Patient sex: M
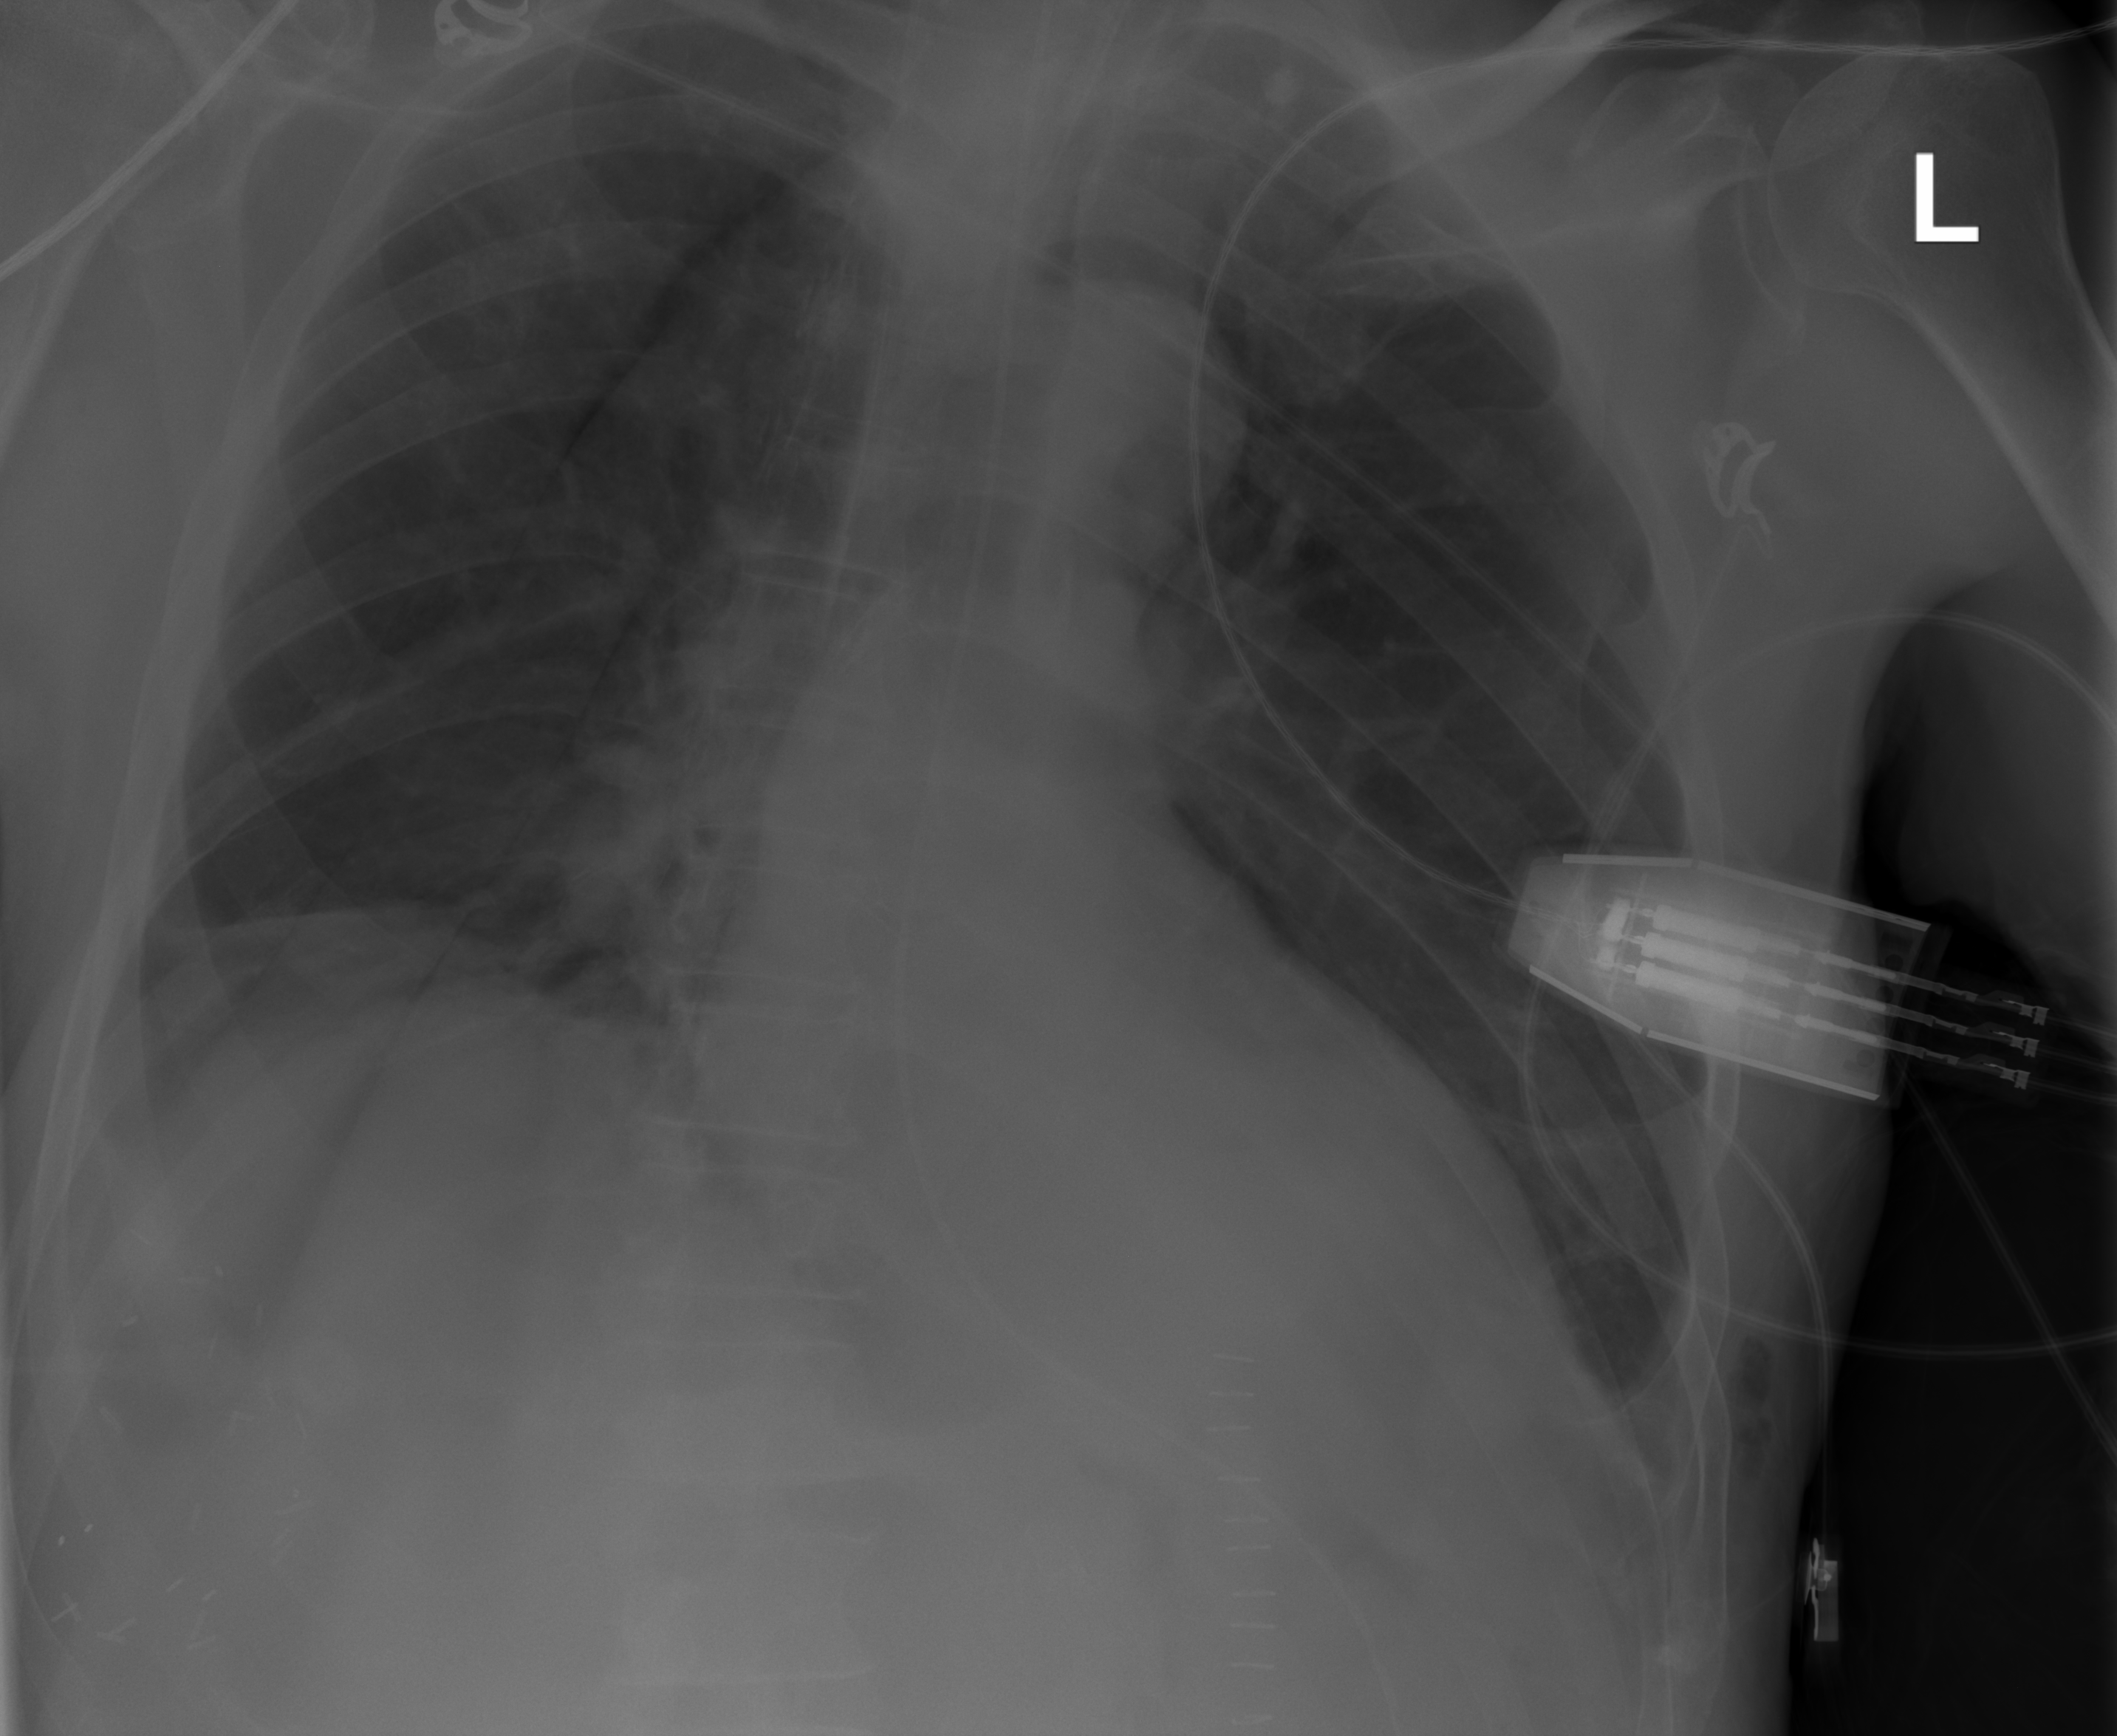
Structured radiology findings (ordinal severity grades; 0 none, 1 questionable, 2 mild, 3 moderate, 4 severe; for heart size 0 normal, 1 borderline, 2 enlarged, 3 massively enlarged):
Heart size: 0
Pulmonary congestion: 0
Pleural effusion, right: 0
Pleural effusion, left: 0
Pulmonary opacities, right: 0
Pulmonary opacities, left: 0
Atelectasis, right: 2
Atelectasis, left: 0